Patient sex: M
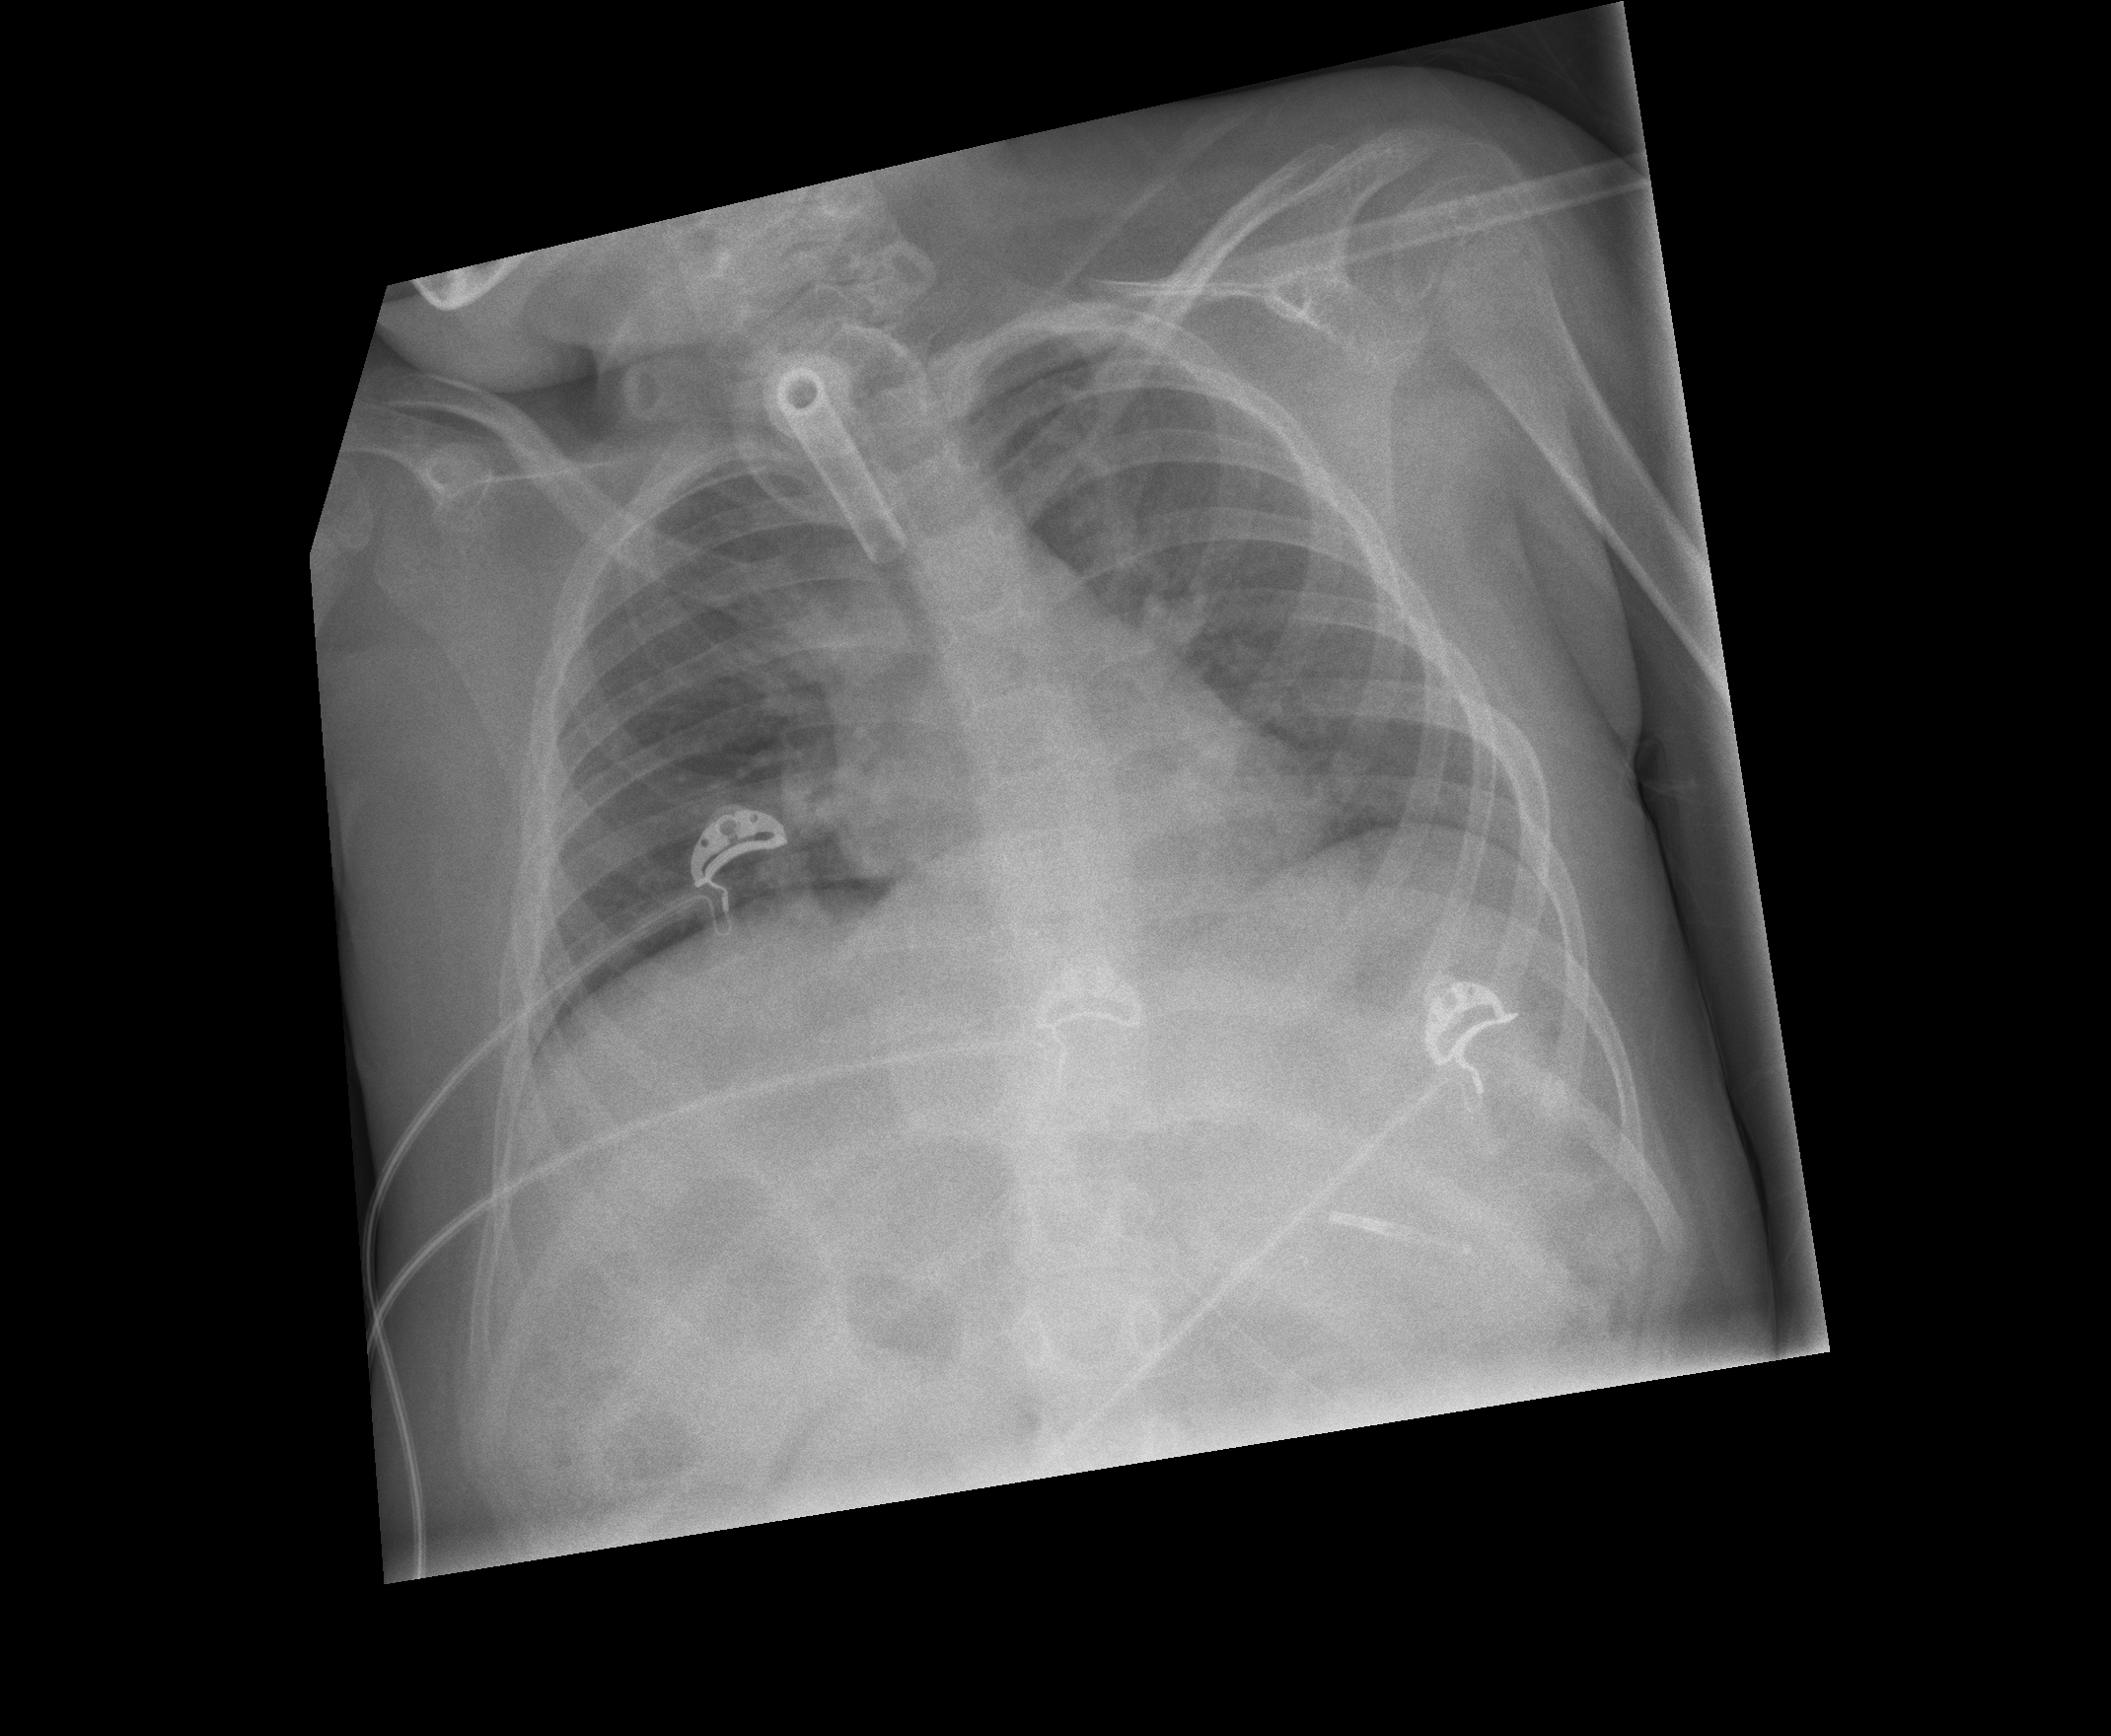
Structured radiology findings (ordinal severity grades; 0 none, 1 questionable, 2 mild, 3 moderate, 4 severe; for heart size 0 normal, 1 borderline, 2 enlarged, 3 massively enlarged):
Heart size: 0
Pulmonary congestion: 0
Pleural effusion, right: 0
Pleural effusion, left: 0
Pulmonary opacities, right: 2
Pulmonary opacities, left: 2
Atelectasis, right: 0
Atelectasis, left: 2